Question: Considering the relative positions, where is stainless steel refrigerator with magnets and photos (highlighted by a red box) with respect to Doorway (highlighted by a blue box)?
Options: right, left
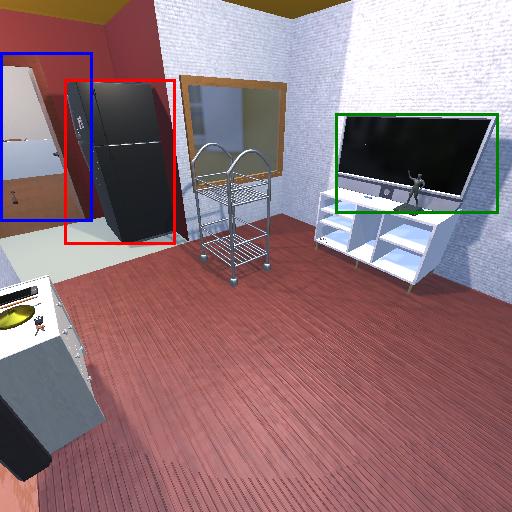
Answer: right